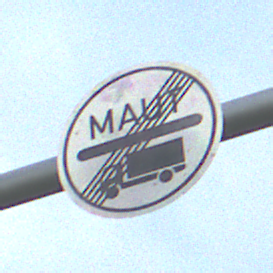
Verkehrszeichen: EndeMautpflicht
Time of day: SunriseSunset
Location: Outdoor (Nature)
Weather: PartlyCloudy
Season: NotSpecified
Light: Natural